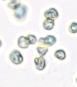
Label: Phaeocystis